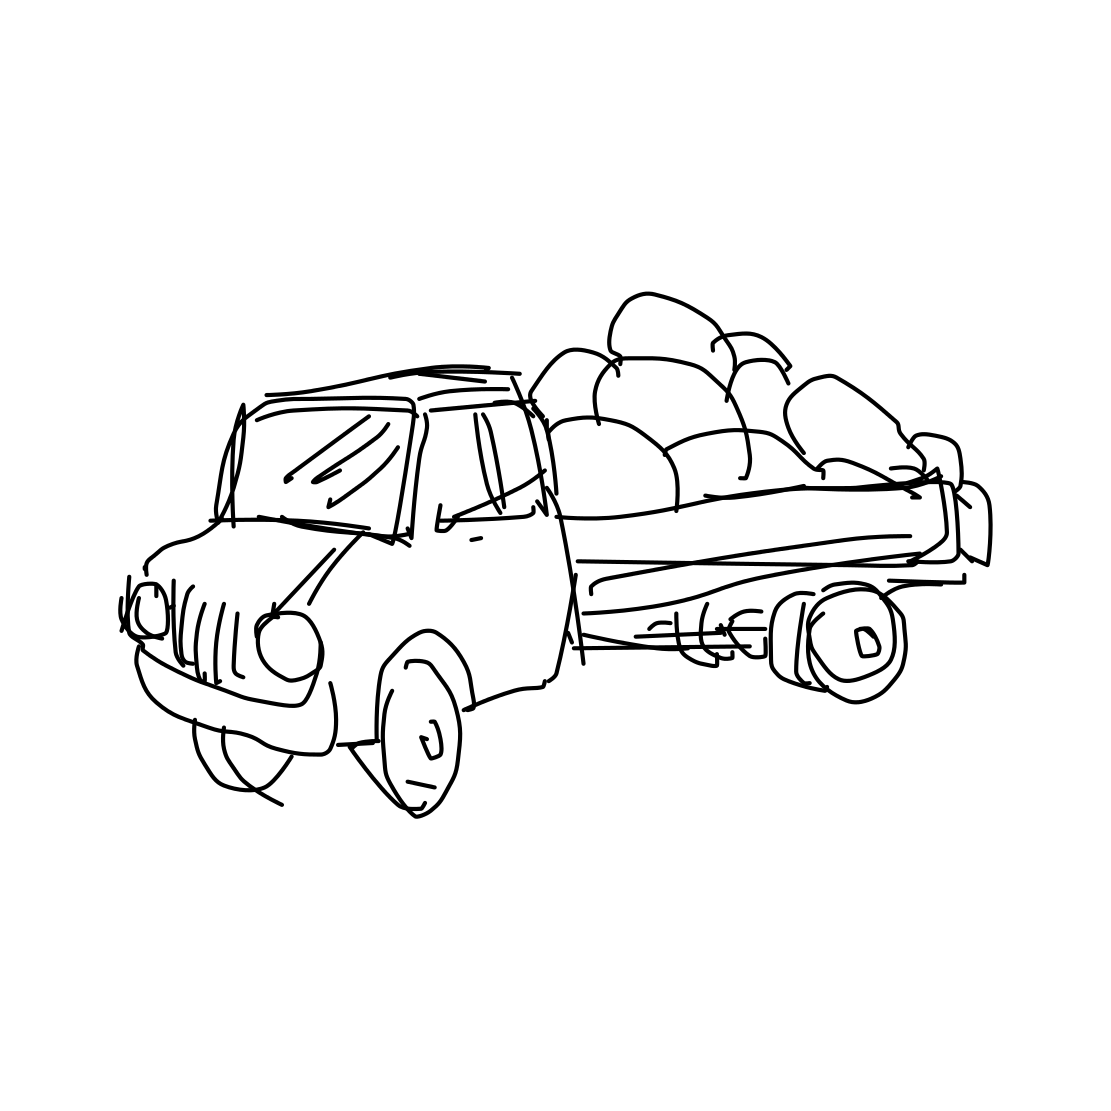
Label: pickup truck